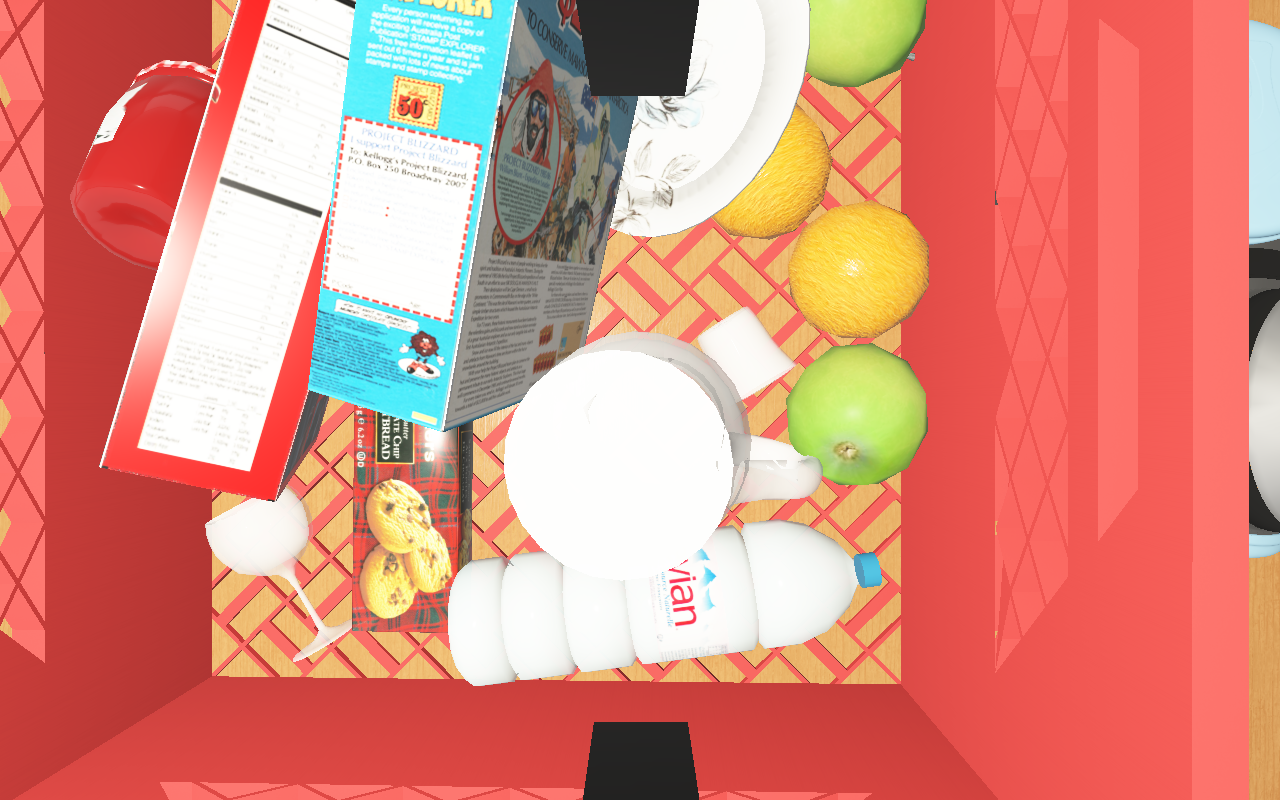
Objects in the scene:
carafe
water bottle
apple
apple
orange
orange
cereal box
cereal box